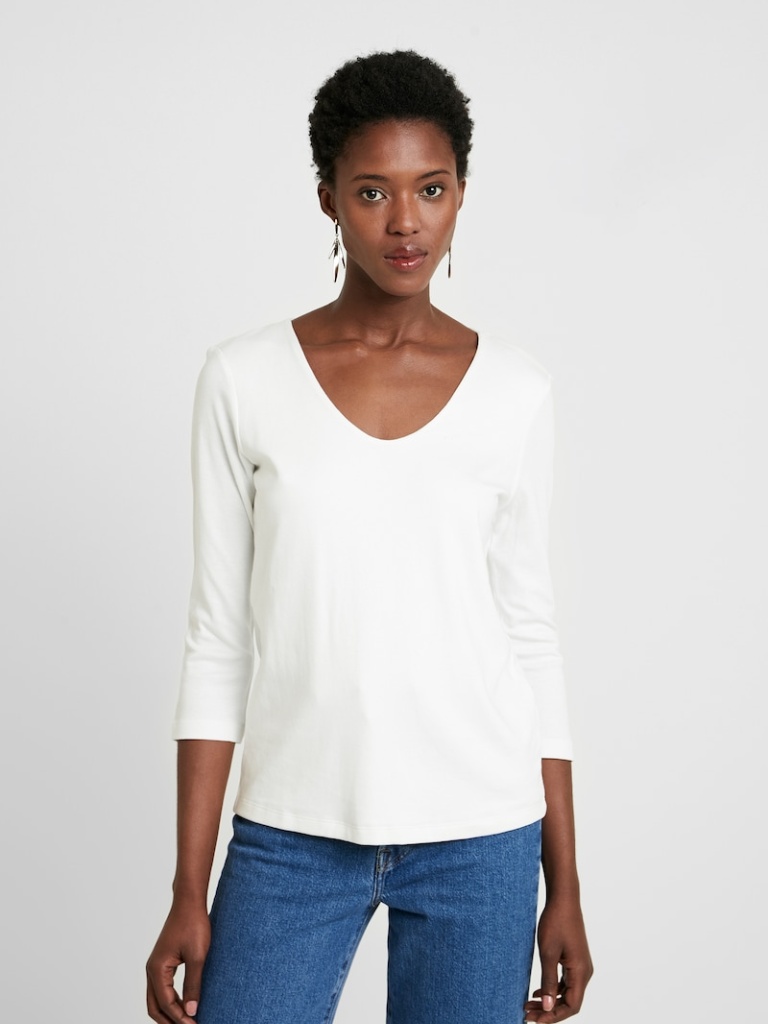
cotton relaxed a long-sleeved with the sleeves down hip length Untucked scoop t-shirt